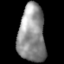
Tissue: lung
Cell type: Epithelial cells
Senescence score: 0.1814
Nuclear area (px): 1510
Mean DAPI intensity: 142.896